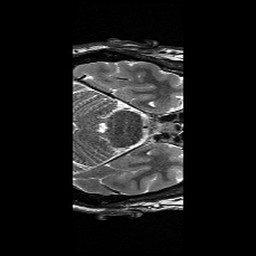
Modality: T2w
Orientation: axial
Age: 36
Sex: male
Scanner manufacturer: siemens
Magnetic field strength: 3 T
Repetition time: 6.1 s
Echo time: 0.104 s